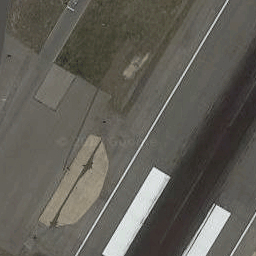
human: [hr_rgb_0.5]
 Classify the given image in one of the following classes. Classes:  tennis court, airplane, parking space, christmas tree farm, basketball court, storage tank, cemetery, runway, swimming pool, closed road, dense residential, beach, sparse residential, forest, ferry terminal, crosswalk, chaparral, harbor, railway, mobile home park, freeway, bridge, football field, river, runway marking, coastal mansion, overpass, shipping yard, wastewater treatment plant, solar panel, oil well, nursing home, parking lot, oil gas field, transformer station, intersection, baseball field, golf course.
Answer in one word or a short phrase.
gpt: runway